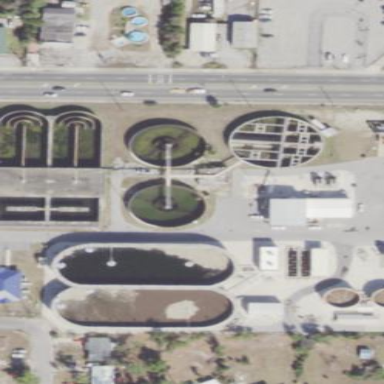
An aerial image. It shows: Wastewater plant.